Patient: sex F, age 48
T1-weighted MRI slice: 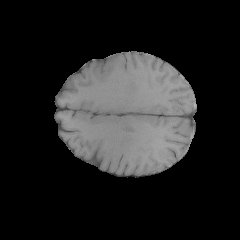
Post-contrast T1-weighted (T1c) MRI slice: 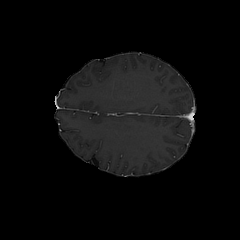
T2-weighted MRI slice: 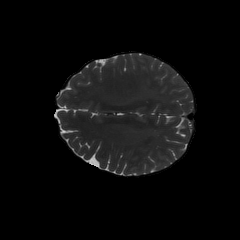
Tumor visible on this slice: no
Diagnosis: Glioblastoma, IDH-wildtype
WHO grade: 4